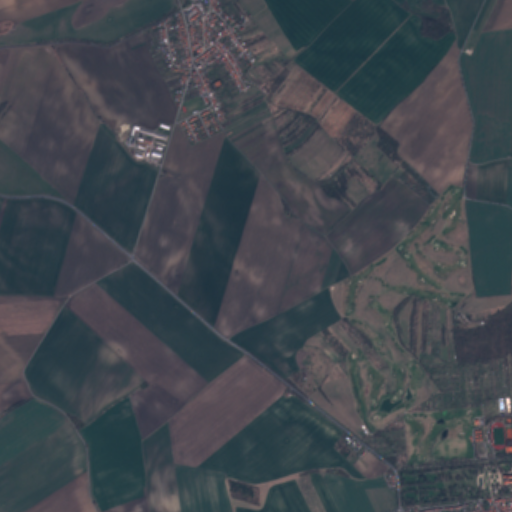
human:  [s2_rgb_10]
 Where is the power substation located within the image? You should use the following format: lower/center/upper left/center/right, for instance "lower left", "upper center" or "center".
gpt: The power substation is located in the lower right of the image.
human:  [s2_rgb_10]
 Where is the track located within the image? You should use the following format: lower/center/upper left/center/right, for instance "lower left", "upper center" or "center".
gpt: The track is located in the lower right of the image.
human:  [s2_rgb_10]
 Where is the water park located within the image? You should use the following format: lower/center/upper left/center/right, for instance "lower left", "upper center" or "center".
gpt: The water park is located in the lower right of the image.
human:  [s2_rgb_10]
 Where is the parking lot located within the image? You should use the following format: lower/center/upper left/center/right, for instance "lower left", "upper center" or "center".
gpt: There is no parking lot in the image.